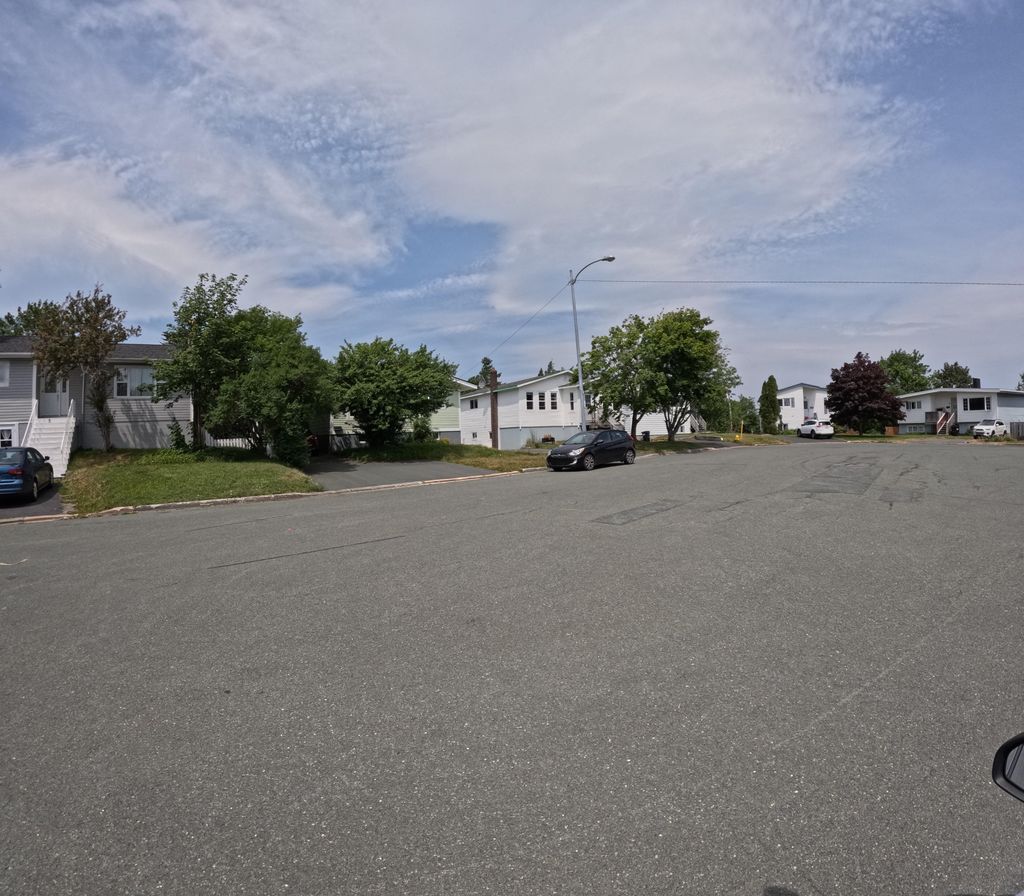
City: st_johns